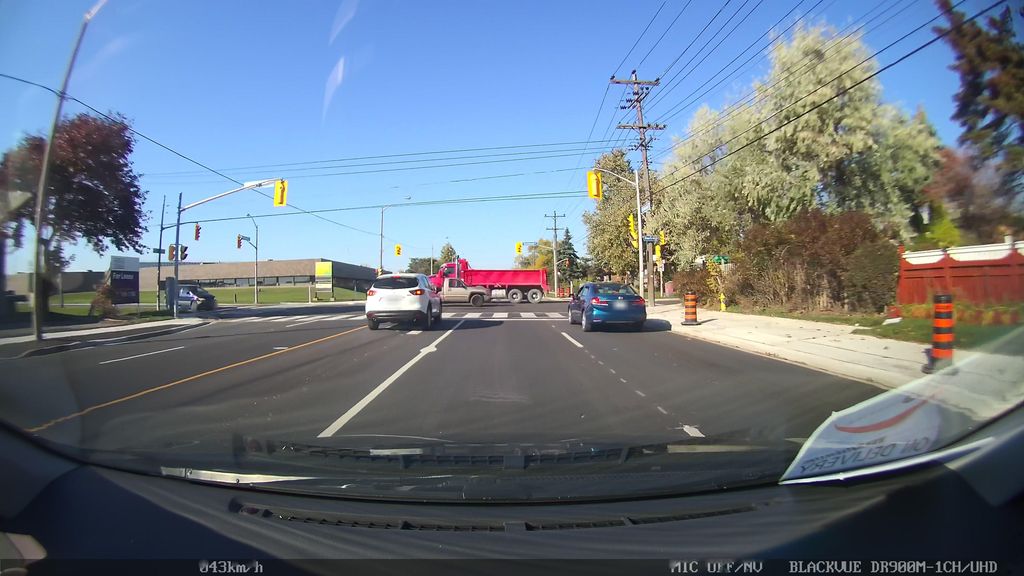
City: toronto